Question: I'm trying to develop a Minecraft like.
This is a screenshot of my work :

The rendering is satisfactory, but when i'm looking at my FPS, it's horrible : 90 FPS ! I'm rending 4*4* chunks of 16*16*16 blocks.
This is really bad...
To render my world, I render my chunks, which render their blocks.
I'm rendering my blocks like this :
'''
public void renderTop(){
glTexCoord2f((0)/NBFACES+offs,(0+this.type)/NBBLOCKS+offs); glVertex3f(this.x , this.y+TAILLE, this.z );
glTexCoord2f((1)/NBFACES-offs,(0+this.type)/NBBLOCKS+offs); glVertex3f(this.x+TAILLE, this.y+TAILLE, this.z );
glTexCoord2f((1)/NBFACES-offs,(1+this.type)/NBBLOCKS-offs); glVertex3f(this.x+TAILLE, this.y+TAILLE, this.z+TAILLE);
glTexCoord2f((0)/NBFACES+offs,(1+this.type)/NBBLOCKS-offs); glVertex3f(this.x , this.y+TAILLE, this.z+TAILLE);
}
public void renderBottom(){
glTexCoord2f((0+1)/NBFACES+offs,(0+this.type)/NBBLOCKS+offs); glVertex3f(this.x , this.y , this.z+TAILLE);
glTexCoord2f((1+1)/NBFACES-offs,(0+this.type)/NBBLOCKS+offs); glVertex3f(this.x+TAILLE, this.y , this.z+TAILLE);
glTexCoord2f((1+1)/NBFACES-offs,(1+this.type)/NBBLOCKS-offs); glVertex3f(this.x+TAILLE, this.y , this.z );
glTexCoord2f((0+1)/NBFACES+offs,(1+this.type)/NBBLOCKS-offs); glVertex3f(this.x , this.y , this.z );
}
...
'''
Actualy, i'm rendering blocks face per face if they haven't got neighbors.
So if I walk through the ground, i will not see blocks below the other grass blocks.
Do you know how can i optimize my rendering ? That's too weak :-/
Thx.
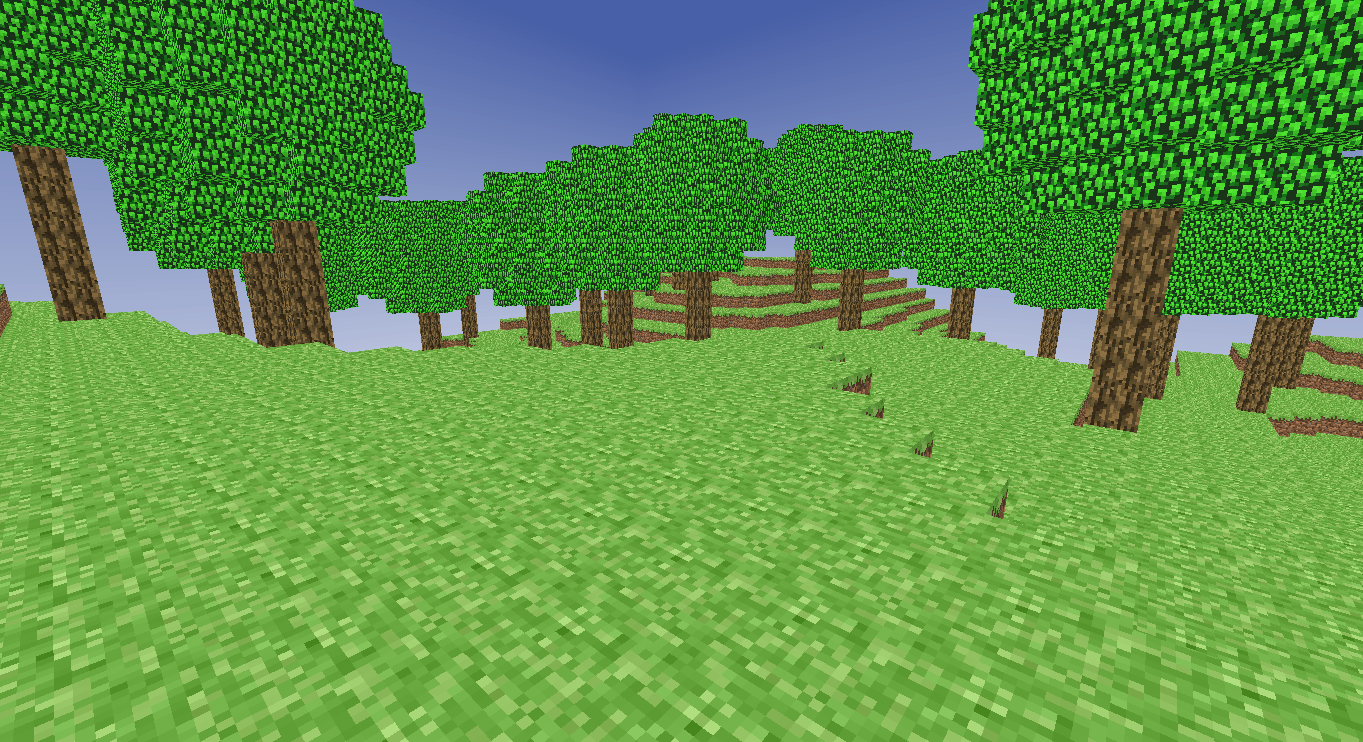
Answer: Try using backface culling, frustrum culling. That should boost FPS exponentially.